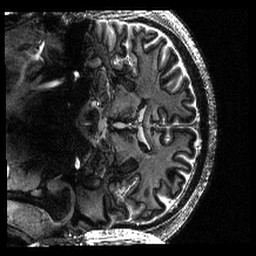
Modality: T1w
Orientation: coronal
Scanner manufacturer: siemens
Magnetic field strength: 6.98 T
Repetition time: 5 s
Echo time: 0.00251 s